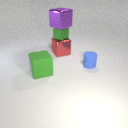
large purple metal cube above small green metal cube